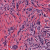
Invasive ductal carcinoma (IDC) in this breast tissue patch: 1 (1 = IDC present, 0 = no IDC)